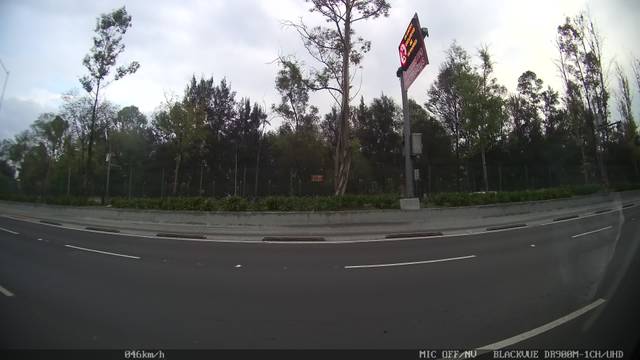
Region: Mexico
Coordinates: 19.48, -99.13